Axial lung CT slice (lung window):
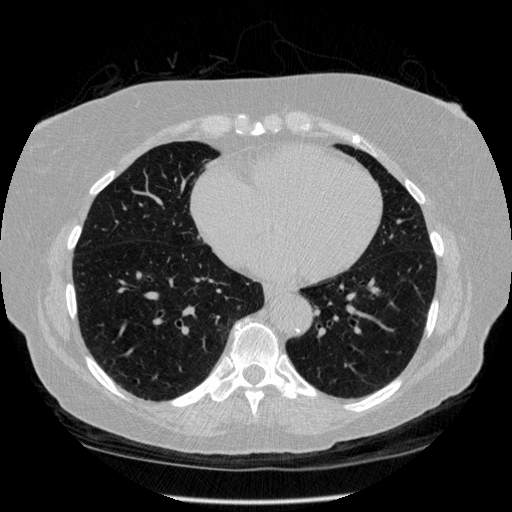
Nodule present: no